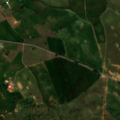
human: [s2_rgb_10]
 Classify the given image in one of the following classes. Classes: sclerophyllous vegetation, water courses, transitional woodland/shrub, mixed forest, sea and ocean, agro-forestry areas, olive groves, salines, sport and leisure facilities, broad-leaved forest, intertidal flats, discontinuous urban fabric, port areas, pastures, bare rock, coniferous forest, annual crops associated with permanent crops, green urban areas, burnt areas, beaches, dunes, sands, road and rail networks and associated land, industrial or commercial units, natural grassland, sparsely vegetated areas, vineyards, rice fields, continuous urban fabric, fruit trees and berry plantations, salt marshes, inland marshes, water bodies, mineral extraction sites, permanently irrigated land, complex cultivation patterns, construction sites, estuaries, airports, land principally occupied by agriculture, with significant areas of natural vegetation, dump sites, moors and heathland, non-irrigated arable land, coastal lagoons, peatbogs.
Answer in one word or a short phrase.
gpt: non-irrigated arable land, pastures, complex cultivation patterns, agro-forestry areas